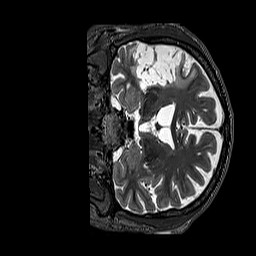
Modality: T2w
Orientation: coronal
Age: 56
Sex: male
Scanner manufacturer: siemens
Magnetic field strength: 3 T
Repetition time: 3.2 s
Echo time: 0.567 s